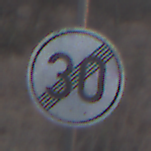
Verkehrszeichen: EndeGeschwindigkeit30
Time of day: SunriseSunset
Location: Outdoor (Nature)
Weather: Clear
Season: NotSpecified
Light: Natural